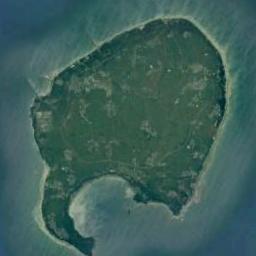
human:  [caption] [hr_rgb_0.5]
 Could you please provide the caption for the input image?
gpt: There is a small house on the island .

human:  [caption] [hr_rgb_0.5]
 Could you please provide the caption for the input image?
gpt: There are many trees on the island .

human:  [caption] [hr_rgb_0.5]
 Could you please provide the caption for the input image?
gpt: The island with dense vegetation is surrounded by light blue waters .

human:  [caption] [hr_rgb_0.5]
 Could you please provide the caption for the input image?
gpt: The irregular green island is surrounded by blue water and there is a white sand beach in the outer circle .

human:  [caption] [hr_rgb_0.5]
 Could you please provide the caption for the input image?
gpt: The green island with many buildings is on a blue sea .